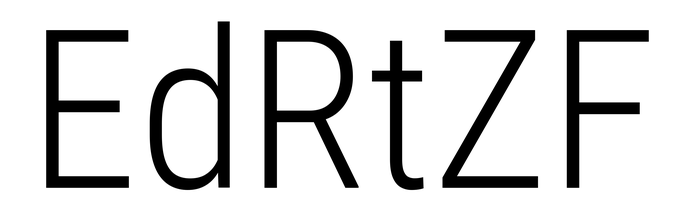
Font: Roboto_Condensed_Light